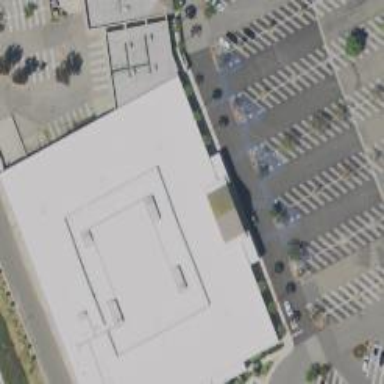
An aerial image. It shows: Retail building.